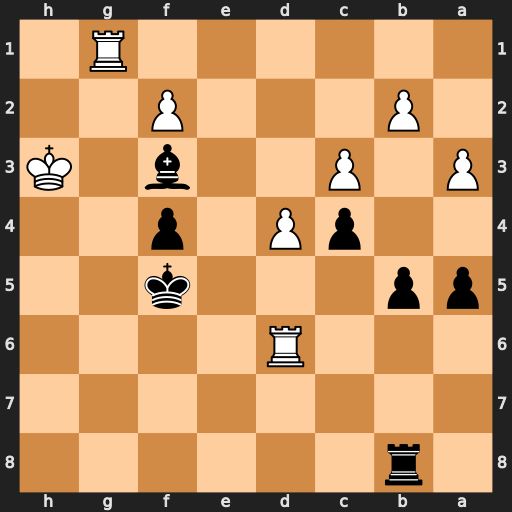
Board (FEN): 1r6/8/3R4/pp3k2/2pP1p2/P1P2b1K/1P3P2/6R1
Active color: b
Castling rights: -
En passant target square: -
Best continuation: Rh8+ Rh6 Rxh6#